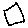
Label: square